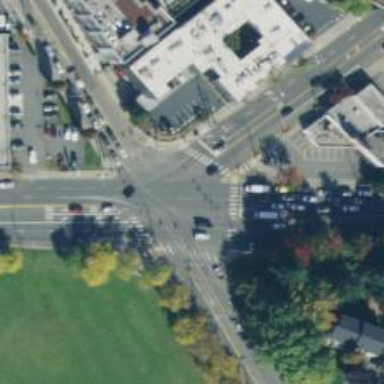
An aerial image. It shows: Traffic island located on footway.